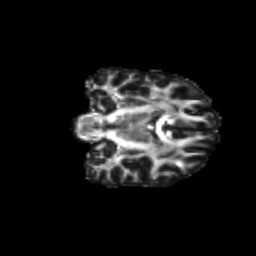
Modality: FA
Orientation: coronal
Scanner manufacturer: siemens
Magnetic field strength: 3 T
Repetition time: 9.2 s
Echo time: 0.084 s